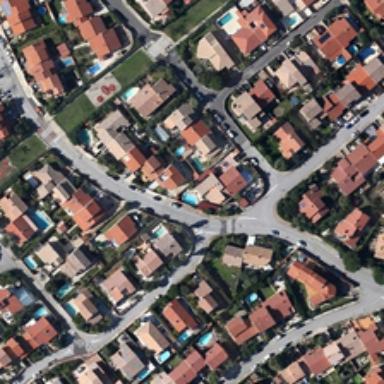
Houses with swimming pools are built on the lawns  which are linked by curved roads .